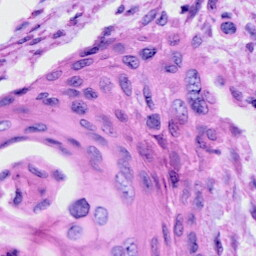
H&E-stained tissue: Cervix